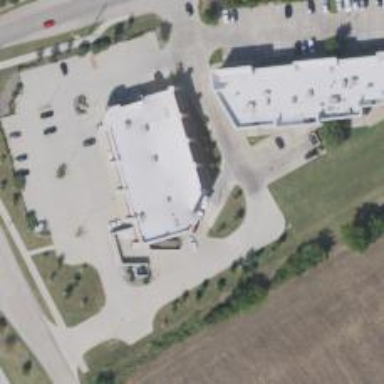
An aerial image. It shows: Pharmacy providing healthcare services.